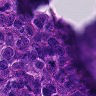
Metastatic tissue present: yes